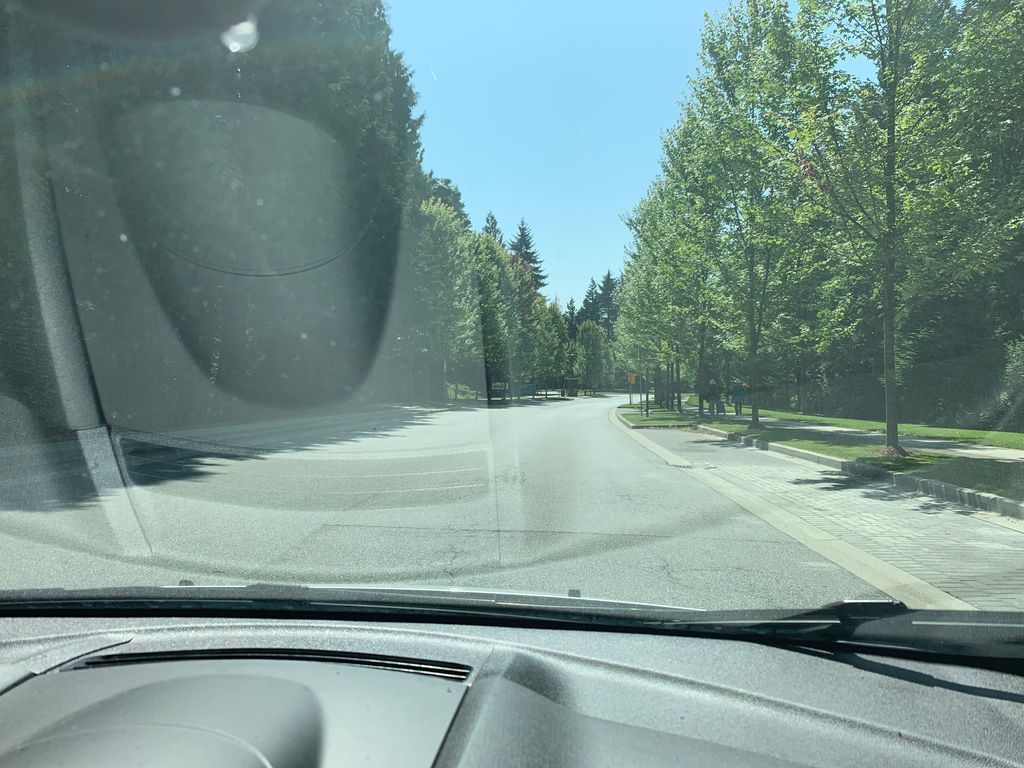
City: vancouver